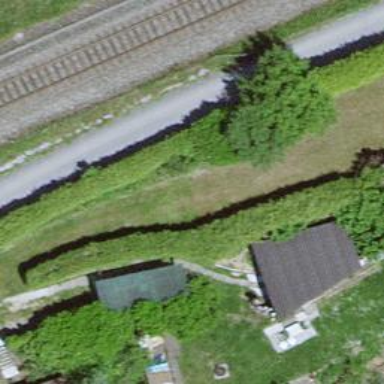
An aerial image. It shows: Hedge acting as barrier.